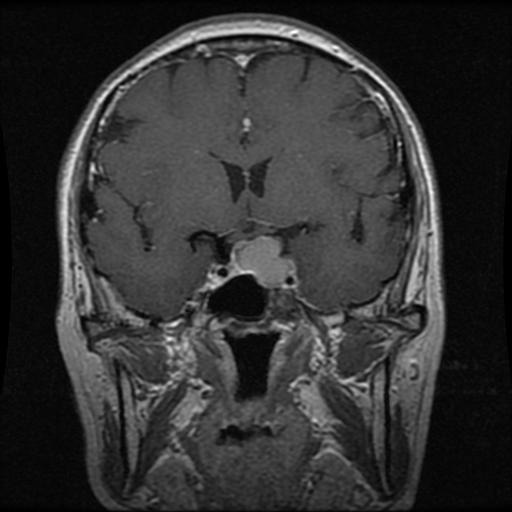
Label: pituitary